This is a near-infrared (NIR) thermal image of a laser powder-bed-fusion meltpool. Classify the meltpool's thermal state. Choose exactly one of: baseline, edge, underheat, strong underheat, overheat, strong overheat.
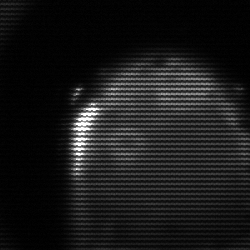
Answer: edge